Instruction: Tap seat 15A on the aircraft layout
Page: seats
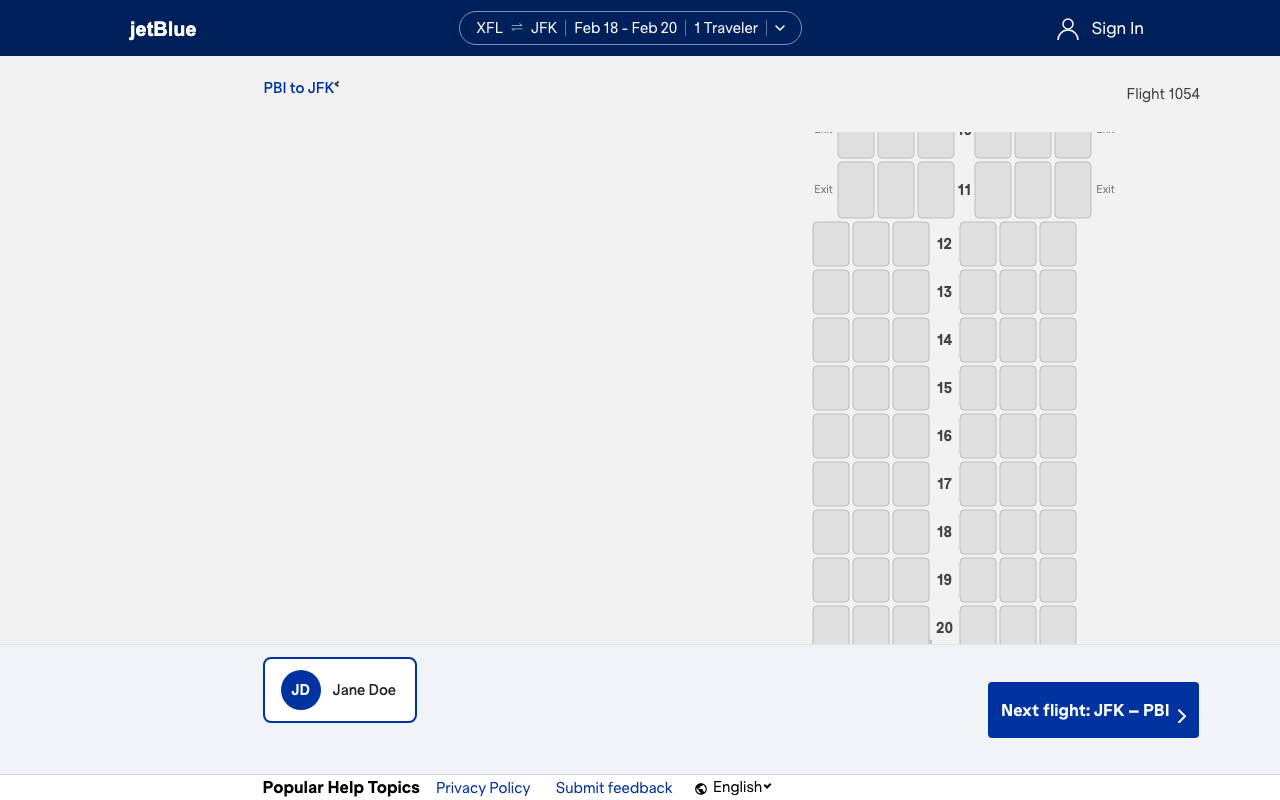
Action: click